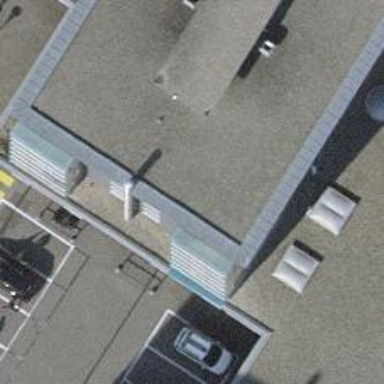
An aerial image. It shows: Fast food establishment.